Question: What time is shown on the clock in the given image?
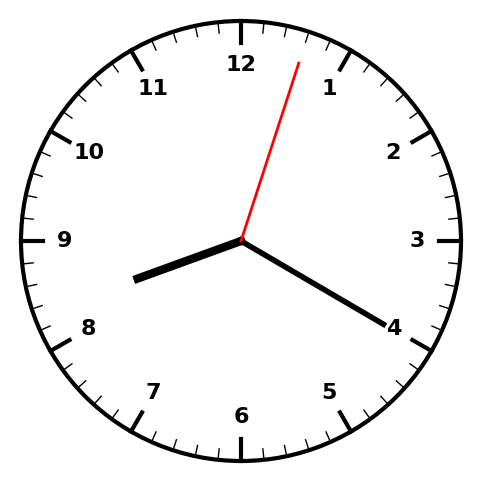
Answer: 08:20:03